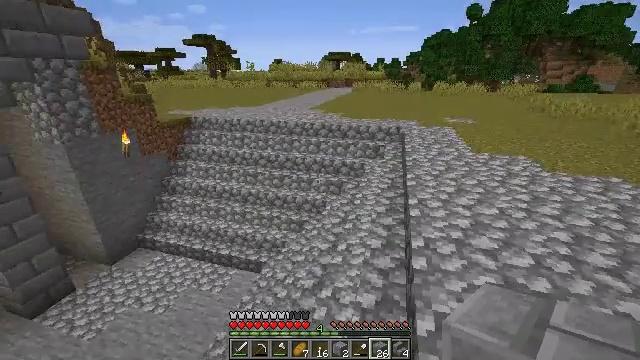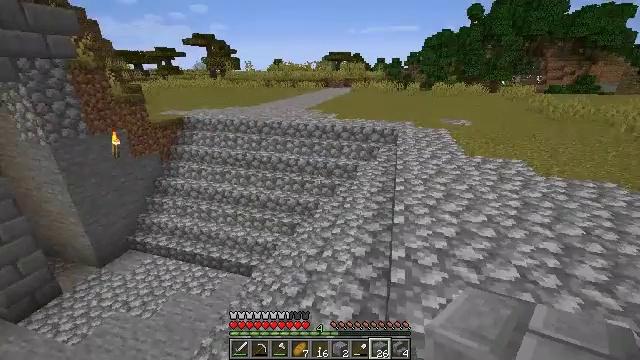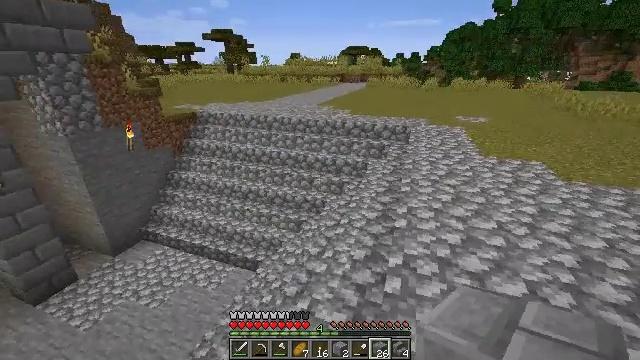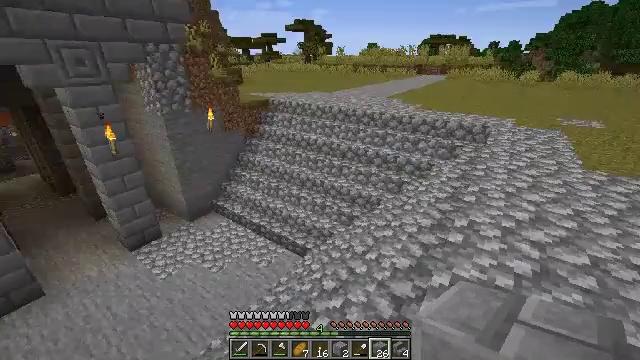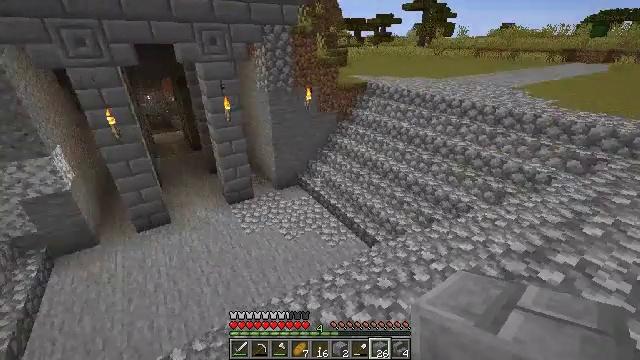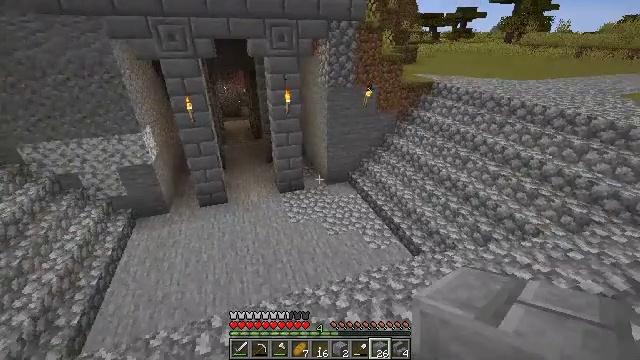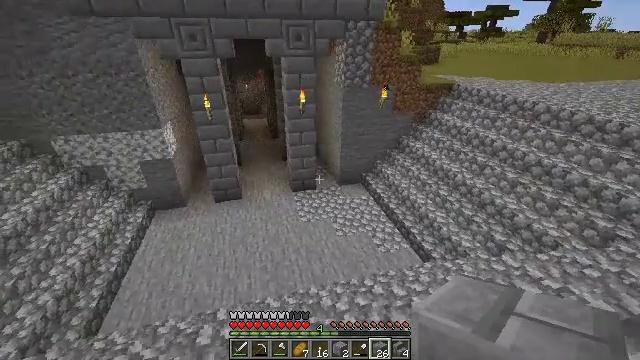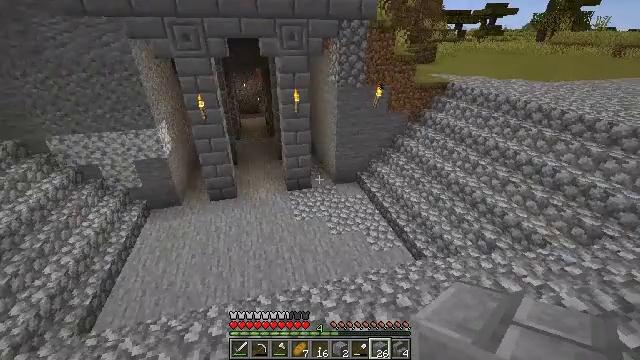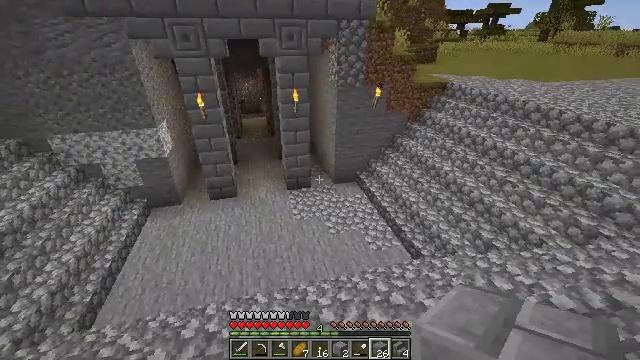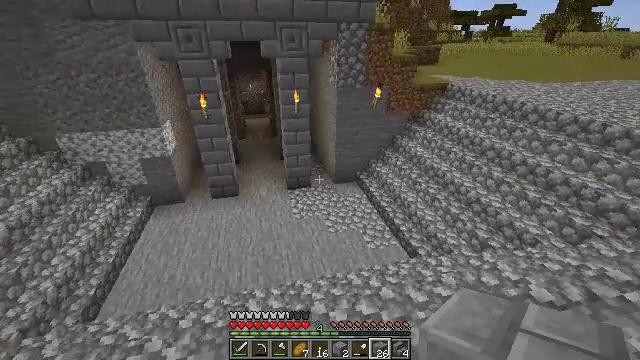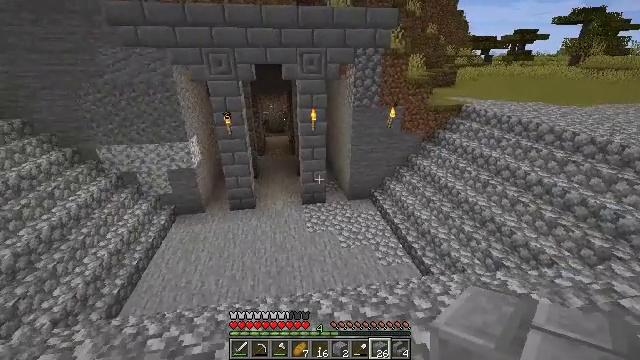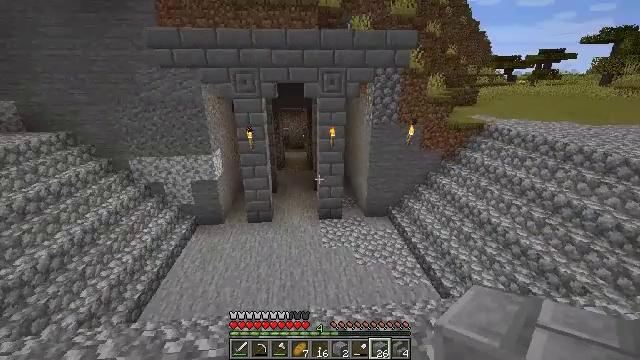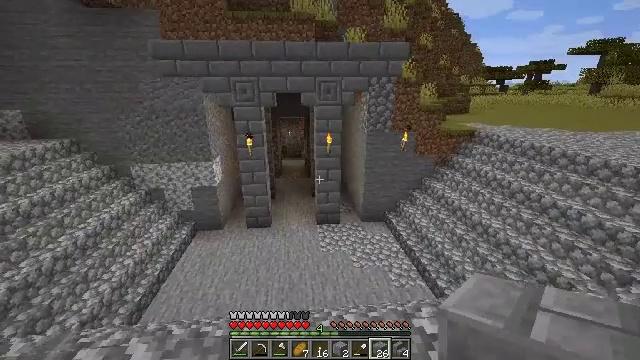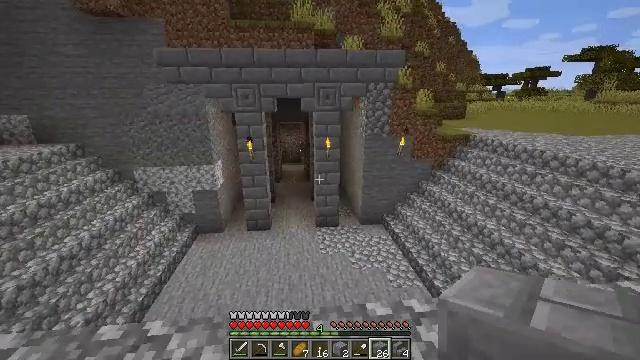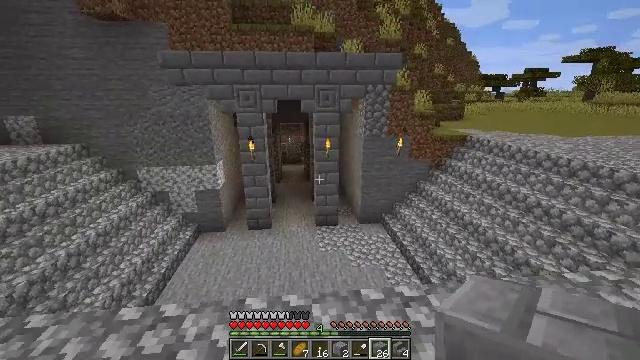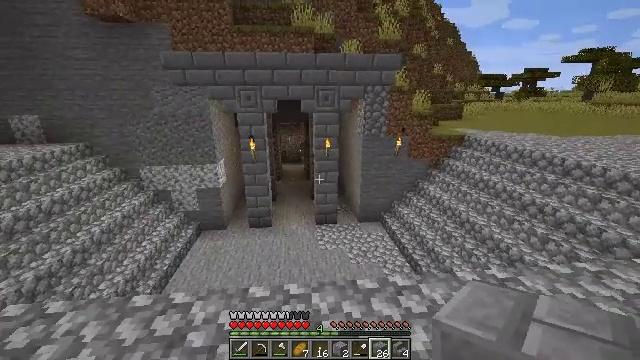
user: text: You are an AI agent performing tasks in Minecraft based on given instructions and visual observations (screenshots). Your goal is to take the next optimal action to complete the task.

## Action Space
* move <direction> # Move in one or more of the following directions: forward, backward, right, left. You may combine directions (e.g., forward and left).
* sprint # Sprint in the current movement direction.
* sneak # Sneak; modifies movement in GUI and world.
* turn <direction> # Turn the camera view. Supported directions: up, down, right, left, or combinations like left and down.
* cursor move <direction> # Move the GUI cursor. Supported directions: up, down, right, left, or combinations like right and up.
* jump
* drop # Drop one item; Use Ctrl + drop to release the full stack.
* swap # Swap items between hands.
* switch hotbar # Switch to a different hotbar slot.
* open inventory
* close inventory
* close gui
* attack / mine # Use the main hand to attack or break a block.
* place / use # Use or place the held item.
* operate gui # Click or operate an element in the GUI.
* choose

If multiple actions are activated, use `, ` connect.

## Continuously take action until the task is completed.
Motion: motion action
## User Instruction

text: Form polished granite from four granite.
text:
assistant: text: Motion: move forward and move right
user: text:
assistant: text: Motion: move forward and move right, turn left and down
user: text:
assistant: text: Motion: move forward and move right, turn left and down
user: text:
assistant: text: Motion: move right, turn left and down
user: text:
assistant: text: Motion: move right, turn left
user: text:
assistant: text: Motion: move right, turn left
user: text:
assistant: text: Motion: move back and move right
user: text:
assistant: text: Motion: move back and move right
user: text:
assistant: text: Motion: move back, turn left
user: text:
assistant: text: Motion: move back, turn left and up
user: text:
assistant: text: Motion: move back, turn left and up
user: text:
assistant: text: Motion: move back, turn up
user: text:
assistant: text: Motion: move back, turn up
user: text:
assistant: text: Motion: move back
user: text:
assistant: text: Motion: move back
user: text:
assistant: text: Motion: move back
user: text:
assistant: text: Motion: move back
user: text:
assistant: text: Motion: move back
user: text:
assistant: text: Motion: move back
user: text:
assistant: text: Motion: move back
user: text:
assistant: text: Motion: move back
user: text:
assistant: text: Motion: move back
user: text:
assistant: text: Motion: move back
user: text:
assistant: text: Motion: move back
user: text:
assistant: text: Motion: move back
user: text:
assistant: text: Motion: move back
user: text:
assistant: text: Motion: move back
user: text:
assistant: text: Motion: move back
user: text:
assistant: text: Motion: move back
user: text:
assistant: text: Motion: move back